Question: Why do we need apply method inside the constructor to invoke any method defined on the prototype object?
Code working:
'''
function Test(){
this.x = [];
this.add.apply(this,arguments);
}
Test.prototype.add = function(){
for(var i=0; i < arguments.length; i++){
this.x.push(arguments[i]);
}
}
var t = new Test(11,12)
t.x //[11,12] this is fine
t.x.length //2 this is also fine
'''
But when i directly call add inside constructor
Code not working:
'''
function Test(){
this.x = [];
this.add(arguments);
}
Test.prototype.add = function(){
for(var i=0; i < arguments.length; i++){
this.x.push(arguments[i]);
}
}
var t = new Test(11,12);
t.x.length; //1 Not added all elements why?
'''

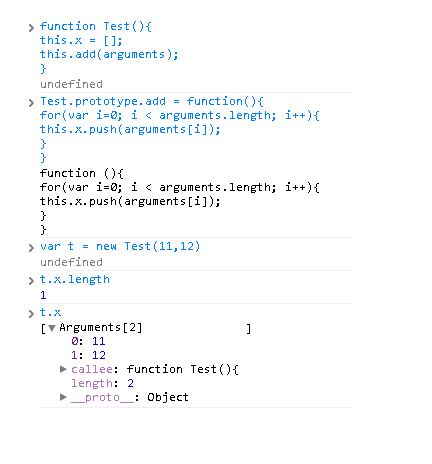
Answer: This hasn't got anything to do with prototypes, it's got to do with how 'apply' takes an array and then uses the values as arguments to the function to call. In this case, if you do
'''
this.add(arguments);
'''
It's doing exactly that. Calling add with the first argument being an array-like object, and you end up with x being an array where the first element is an array. 'new Test(1, 2, 3)' will result in 'x = [ [1, 2, 3] ]' (the inner array is actually an Arguments object, but it resembles an array). However if you do
'''
this.add.apply(this, arguments);
'''
It's essentially doing
'''
this.add(arguments[0], arguments[1], arguments[2], ...);
'''
And this way x ends up being an array of those elements, instead of an array within an array. I.e., with 'new Test(1, 2, 3)' you'll get 'x = [1, 2, 3]', without the extra array inbetween.